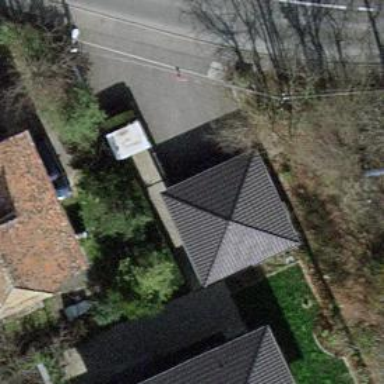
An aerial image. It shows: Garage building.